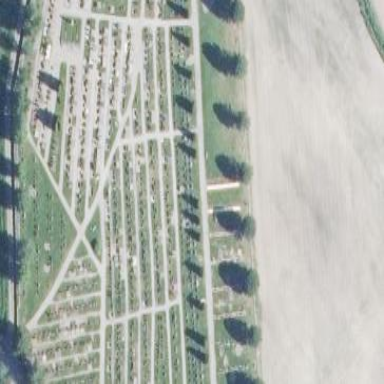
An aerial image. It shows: Graveyard.